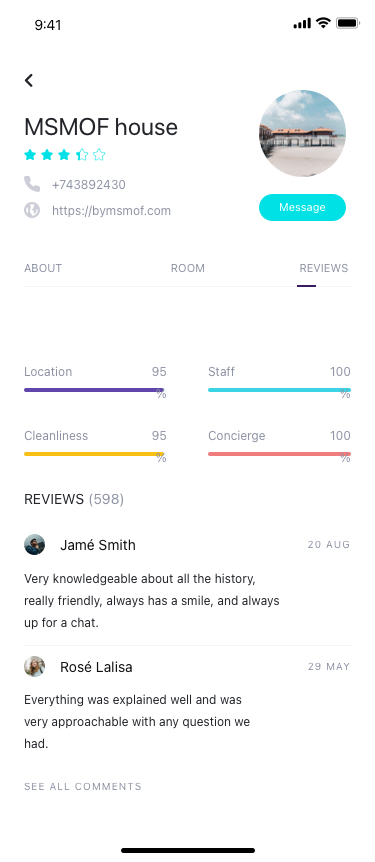
Text in this UI design:
9:41
Staff
100%
Concierge
100%
Cleanliness
95%
Location
95%
Very knowledgeable about all the history, really friendly, always has a smile, and always up for a chat.
20 Aug
Jamé Smith
Everything was explained well and was very approachable with any question we had.
29 mAY
SEE ALL COMMENTS
Rosé Lalisa
REVIEWS (598)
MSMOF house
+743892430
https://bymsmof.com
ABOUT
REVIEWS
ROOM
Message